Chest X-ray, AP view. Patient: 63 years old, sex M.
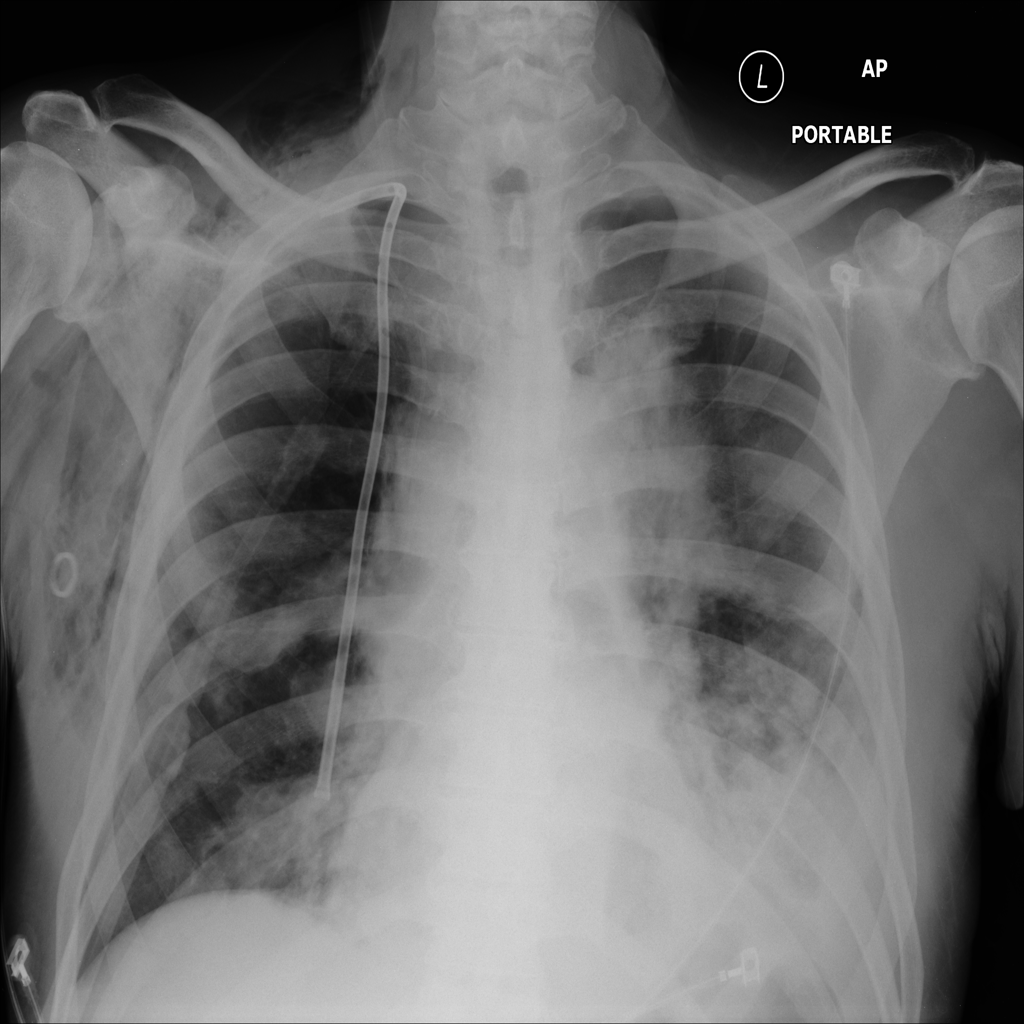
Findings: Nodule, Pneumothorax